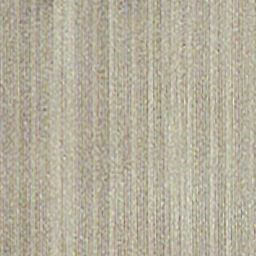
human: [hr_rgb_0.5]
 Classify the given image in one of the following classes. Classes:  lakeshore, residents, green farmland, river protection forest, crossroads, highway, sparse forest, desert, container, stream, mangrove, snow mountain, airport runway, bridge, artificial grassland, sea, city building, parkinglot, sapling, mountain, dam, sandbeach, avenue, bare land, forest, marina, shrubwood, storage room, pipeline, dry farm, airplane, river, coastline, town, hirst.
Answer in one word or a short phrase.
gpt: dry farm